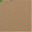
Piece: xx